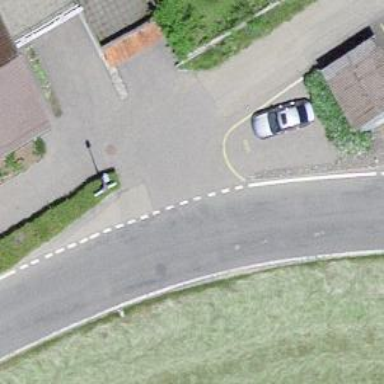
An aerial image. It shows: Bus stop with platform for public transport.